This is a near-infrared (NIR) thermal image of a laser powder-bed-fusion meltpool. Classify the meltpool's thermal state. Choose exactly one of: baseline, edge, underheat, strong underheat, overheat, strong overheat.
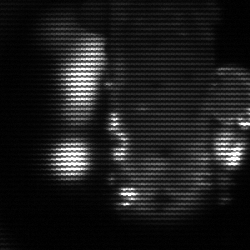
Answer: strong underheat